Field crop: maize
Growth stage: 2
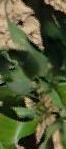
Species: maize